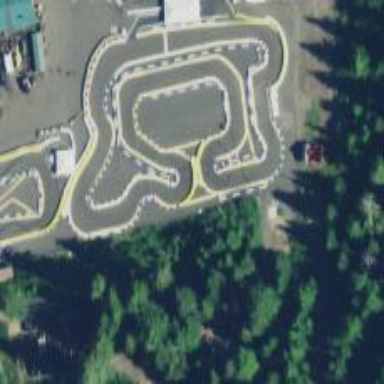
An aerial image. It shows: Karting raceway for sports enthusiasts.